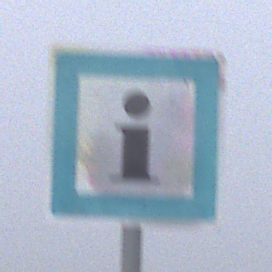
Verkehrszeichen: Informationsstelle
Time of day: MorningAfternoon
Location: Outdoor (RoadRail)
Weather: Overcast
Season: NotSpecified
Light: Natural